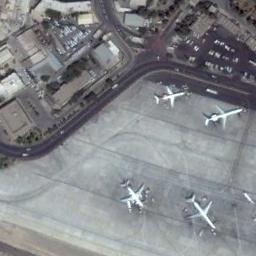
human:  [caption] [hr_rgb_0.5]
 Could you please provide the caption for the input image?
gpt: Four airplanes are parked on the open place beside buildings .

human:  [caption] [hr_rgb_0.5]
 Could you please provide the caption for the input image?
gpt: There are four aircraft parked in the open space on one side of the runway, And many buildings on the other side .

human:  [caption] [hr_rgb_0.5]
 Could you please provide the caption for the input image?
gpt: Four planes parked on the airport while a runway and some buildings arranged neatly beside .

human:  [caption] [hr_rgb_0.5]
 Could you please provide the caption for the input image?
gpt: Several planes of different sizes are parked in a clearing, With many buildings and lawns next to the plane .

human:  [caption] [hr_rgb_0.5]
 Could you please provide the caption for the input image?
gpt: Four planes are in the parking lot next to the building .